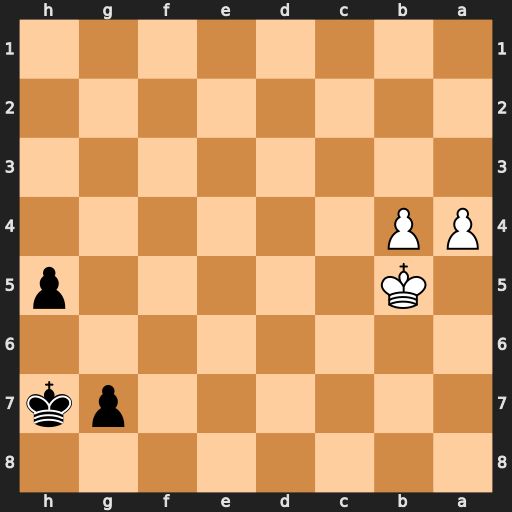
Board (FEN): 8/6pk/8/1K5p/PP6/8/8/8
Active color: b
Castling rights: -
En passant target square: -
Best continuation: h4 Ka6 h3 b5 h2 b6 h1=Q